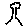
Label: tree